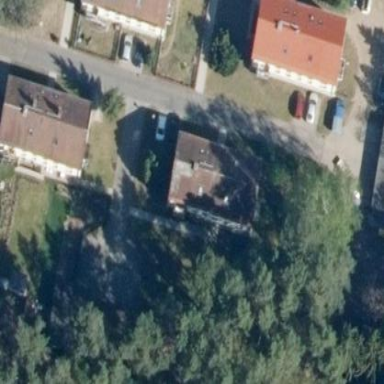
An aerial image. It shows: Building with gabled roof.